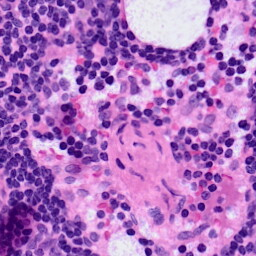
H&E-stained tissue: LymphNode